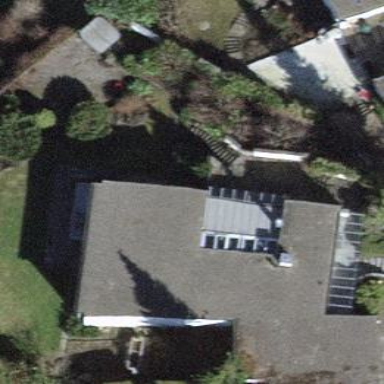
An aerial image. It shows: Terrace building.